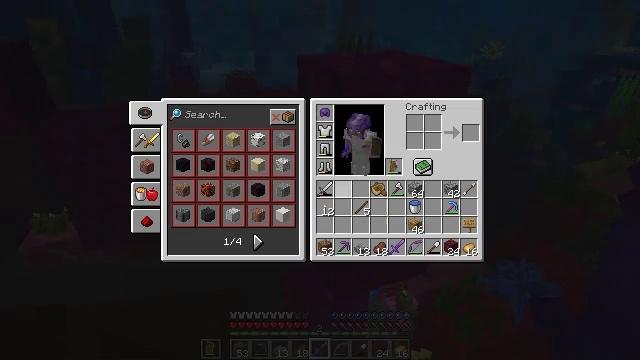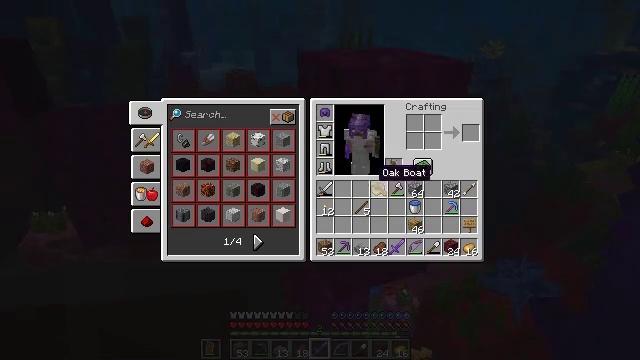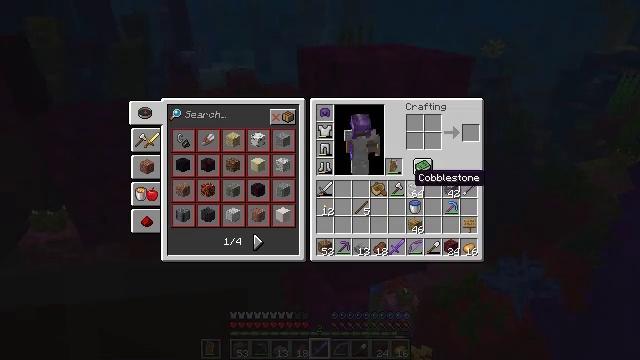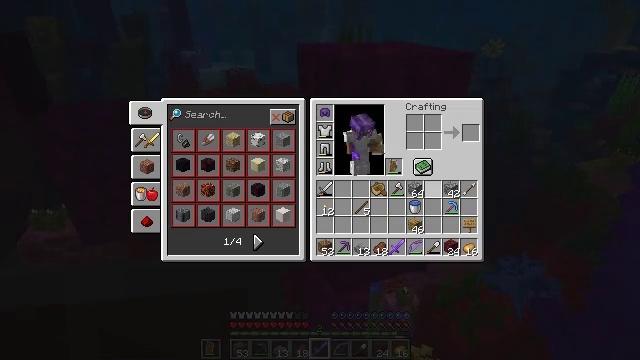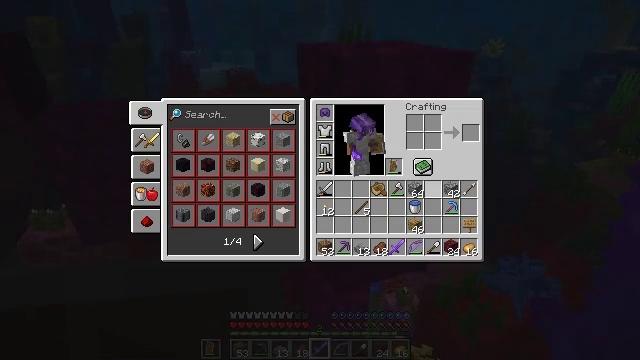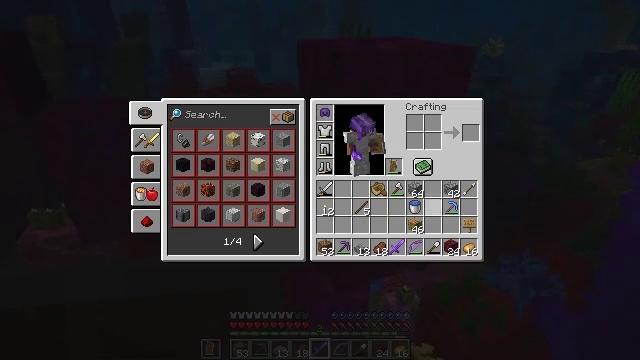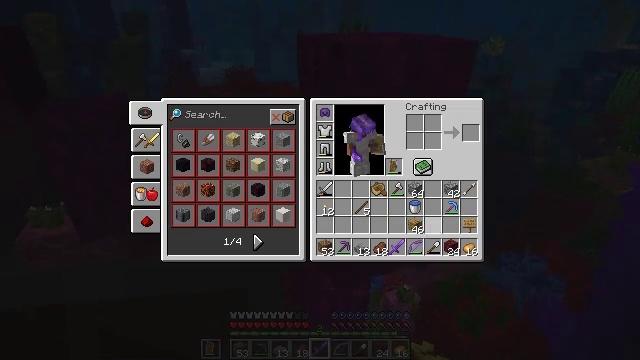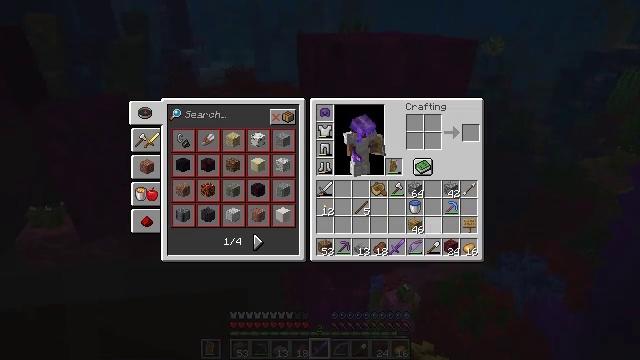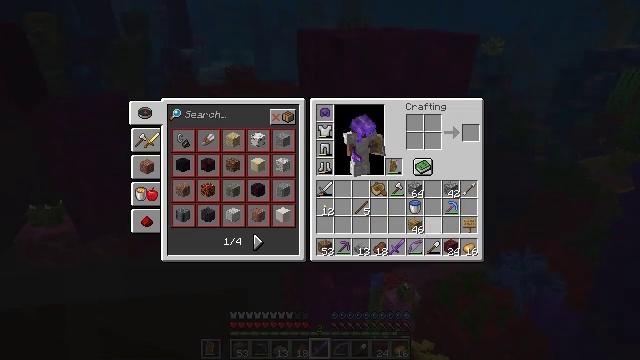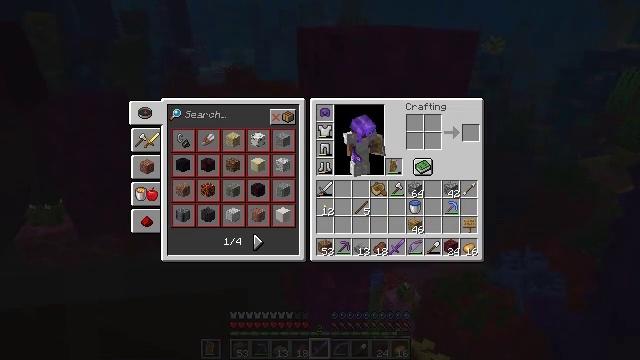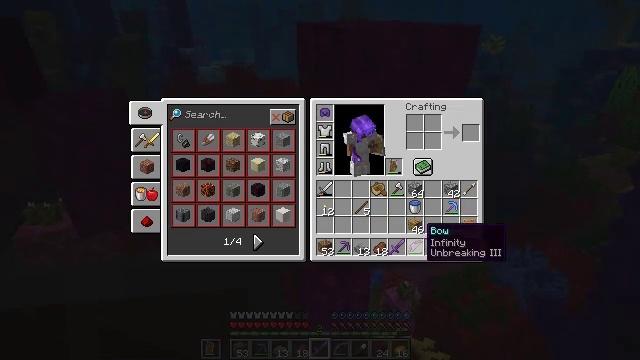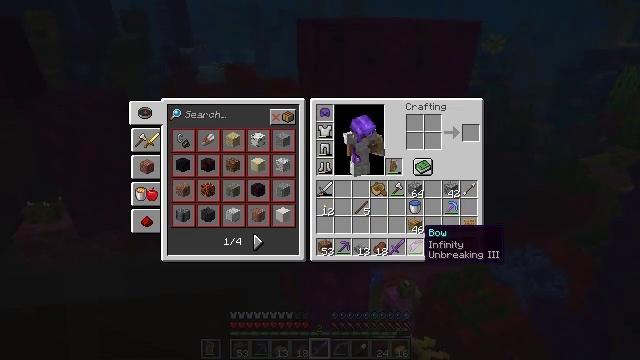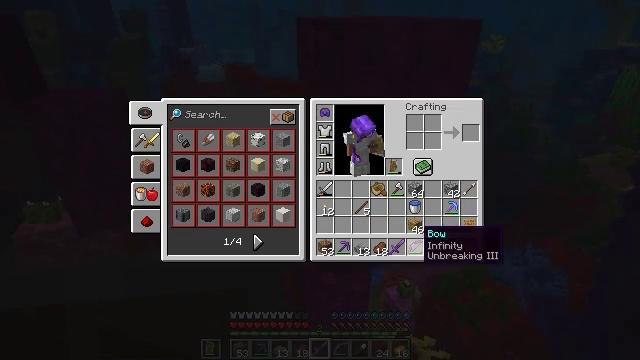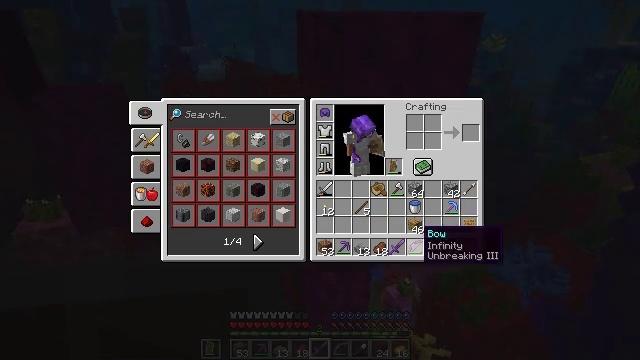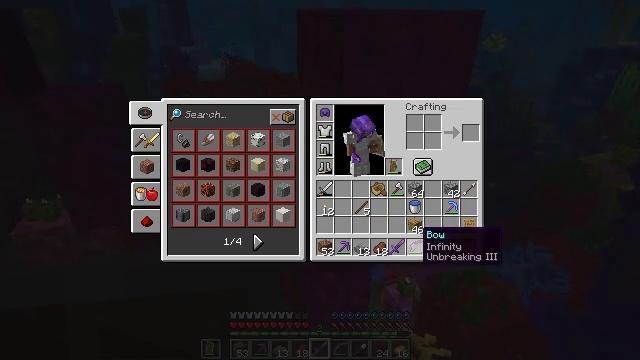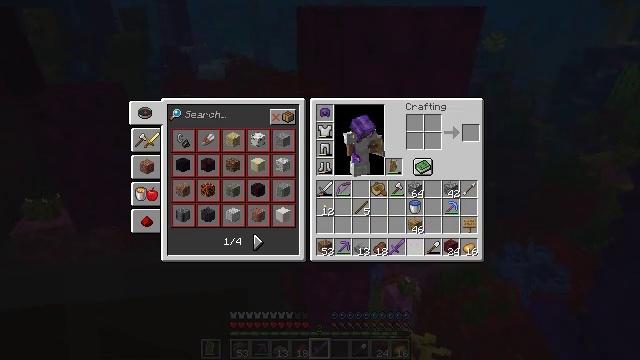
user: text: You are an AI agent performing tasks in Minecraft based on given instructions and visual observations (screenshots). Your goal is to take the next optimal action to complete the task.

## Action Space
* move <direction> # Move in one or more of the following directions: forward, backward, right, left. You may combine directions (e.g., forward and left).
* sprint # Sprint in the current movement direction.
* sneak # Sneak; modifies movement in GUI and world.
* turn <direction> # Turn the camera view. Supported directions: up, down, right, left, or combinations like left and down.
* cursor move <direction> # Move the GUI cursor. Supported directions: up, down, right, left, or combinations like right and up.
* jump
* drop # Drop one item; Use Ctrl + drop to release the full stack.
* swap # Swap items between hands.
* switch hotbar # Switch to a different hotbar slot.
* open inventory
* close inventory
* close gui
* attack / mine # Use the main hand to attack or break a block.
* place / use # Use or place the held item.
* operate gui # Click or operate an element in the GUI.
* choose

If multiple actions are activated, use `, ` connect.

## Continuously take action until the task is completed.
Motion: motion action
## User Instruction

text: mine block bubble coral block
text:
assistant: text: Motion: turn right
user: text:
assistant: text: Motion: turn right
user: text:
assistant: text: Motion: turn right
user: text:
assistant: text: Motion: no_op
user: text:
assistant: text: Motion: turn down
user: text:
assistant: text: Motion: turn down
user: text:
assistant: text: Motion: sneak
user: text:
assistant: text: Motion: sneak
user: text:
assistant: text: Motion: sneak
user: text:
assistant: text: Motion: sneak
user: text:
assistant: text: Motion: sneak
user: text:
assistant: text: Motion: sneak
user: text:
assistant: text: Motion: sneak
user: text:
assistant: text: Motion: sneak
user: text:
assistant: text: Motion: sneak, use / place
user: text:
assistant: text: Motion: sneak, use / place
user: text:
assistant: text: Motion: sneak, use / place
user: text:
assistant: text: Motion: sneak, turn right and up
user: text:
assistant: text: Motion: sneak, turn right and up
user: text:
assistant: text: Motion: sneak
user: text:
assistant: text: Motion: sneak
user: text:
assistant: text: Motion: sneak
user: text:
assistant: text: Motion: sneak
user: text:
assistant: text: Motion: sneak
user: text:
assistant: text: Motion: sneak
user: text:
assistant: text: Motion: sneak, turn right
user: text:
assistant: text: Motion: sneak
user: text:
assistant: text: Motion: sneak
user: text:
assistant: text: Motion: sneak, use / place
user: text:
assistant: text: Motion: sneak, use / place